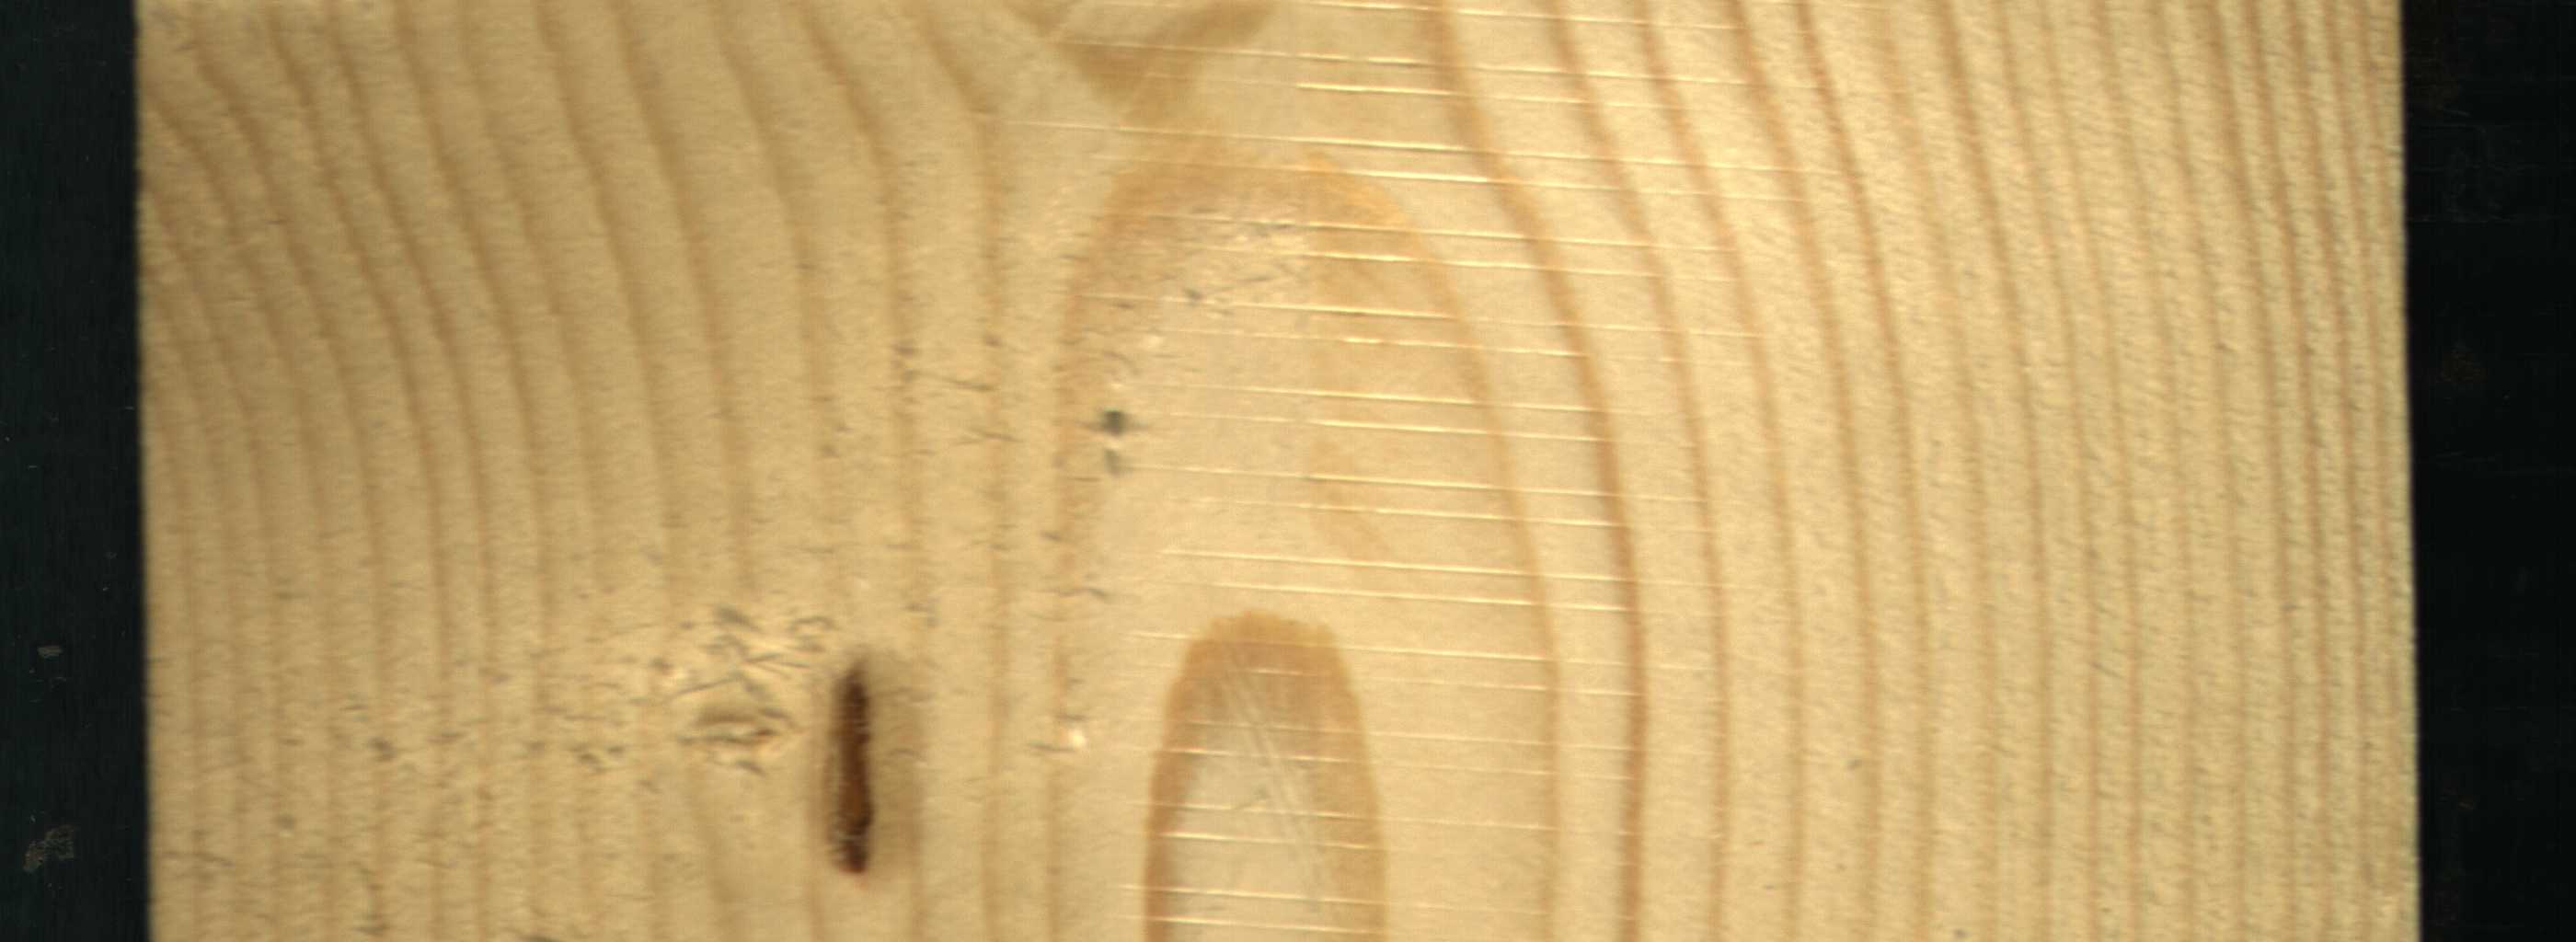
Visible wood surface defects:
resin